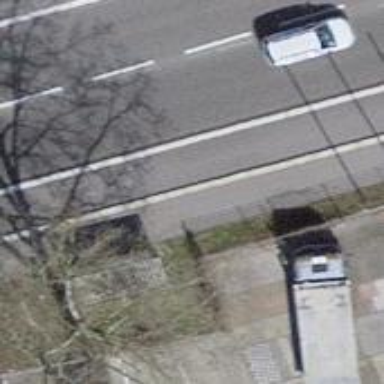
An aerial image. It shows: Bus stop with sheltered platform for public transport.